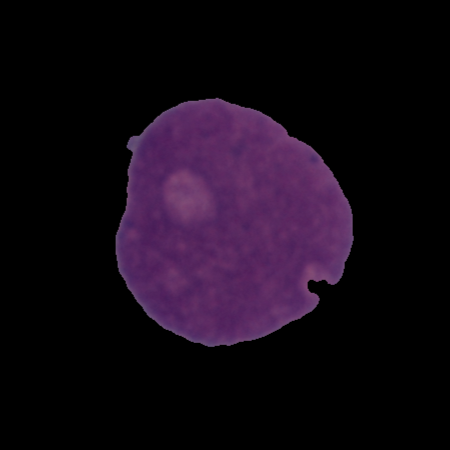
Label: cancer